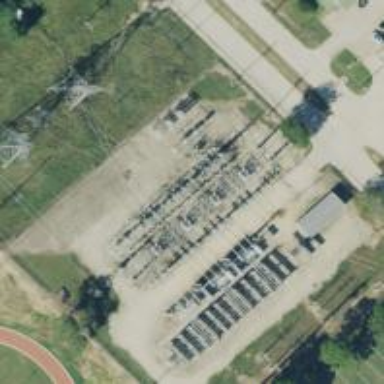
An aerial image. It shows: Switch used for power control.